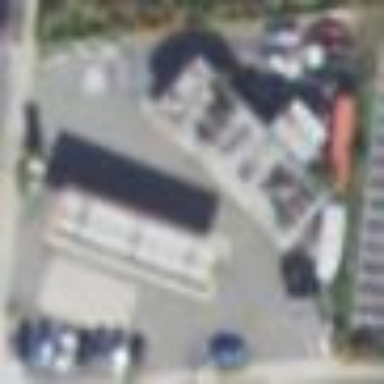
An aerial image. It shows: Fuel station.